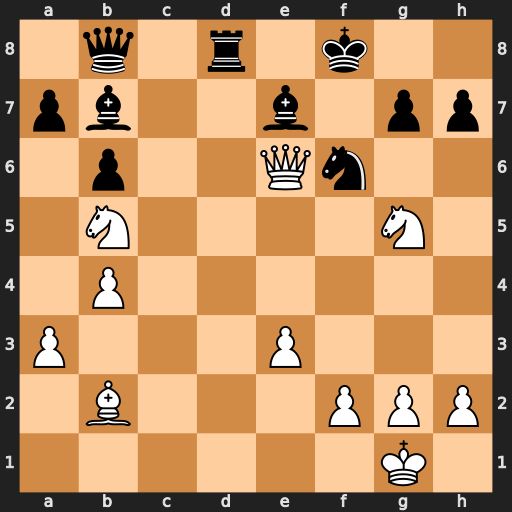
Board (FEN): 1q1r1k2/pb2b1pp/1p2Qn2/1N4N1/1P6/P3P3/1B3PPP/6K1
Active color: w
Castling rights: -
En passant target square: -
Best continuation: Qf7#